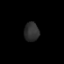
Tissue: prostate
Cell type: T cells
Senescence score: 0.2892
Nuclear area (px): 274
Mean DAPI intensity: 47.175